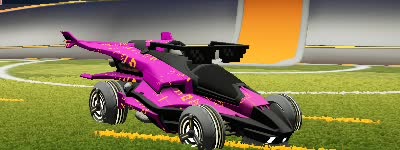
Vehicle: aftershock